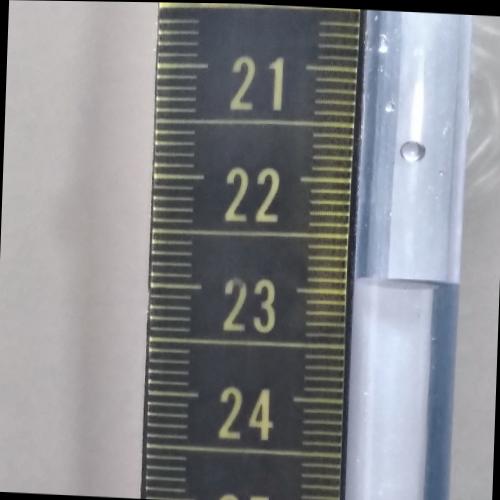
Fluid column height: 22.9 cm